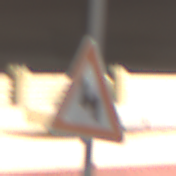
Verkehrszeichen: DoppelkurveZunaechstLinks
Umgebung: Outdoor, Urban
Tageszeit: Night
Wetter: PartlyCloudy
Licht: Artificial
Jahreszeit: NotSpecified
Kontrast: HighContrast